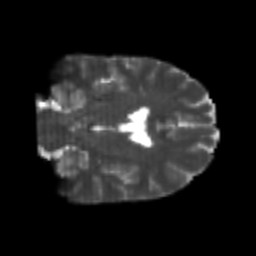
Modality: T2w
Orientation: coronal
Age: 22
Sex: male
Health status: healthy
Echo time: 0.074 s